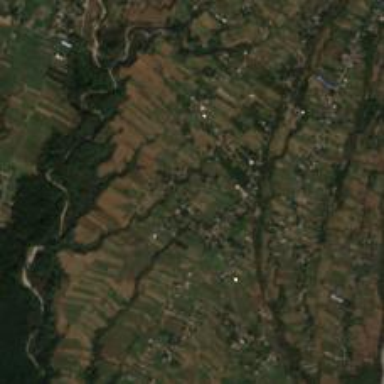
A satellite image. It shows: Village.